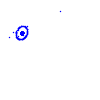
Particle: electron